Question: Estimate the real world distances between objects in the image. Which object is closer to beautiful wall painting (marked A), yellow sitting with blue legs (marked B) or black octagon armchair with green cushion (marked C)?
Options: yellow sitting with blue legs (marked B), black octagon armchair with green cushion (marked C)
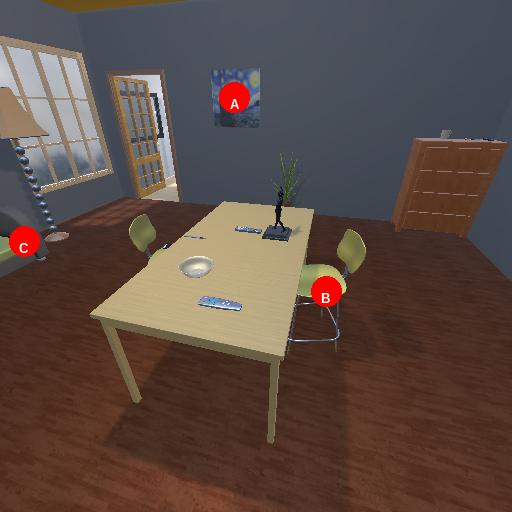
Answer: yellow sitting with blue legs (marked B)